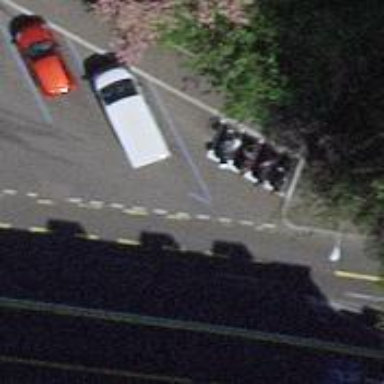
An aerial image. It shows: Motorcycle parking area.